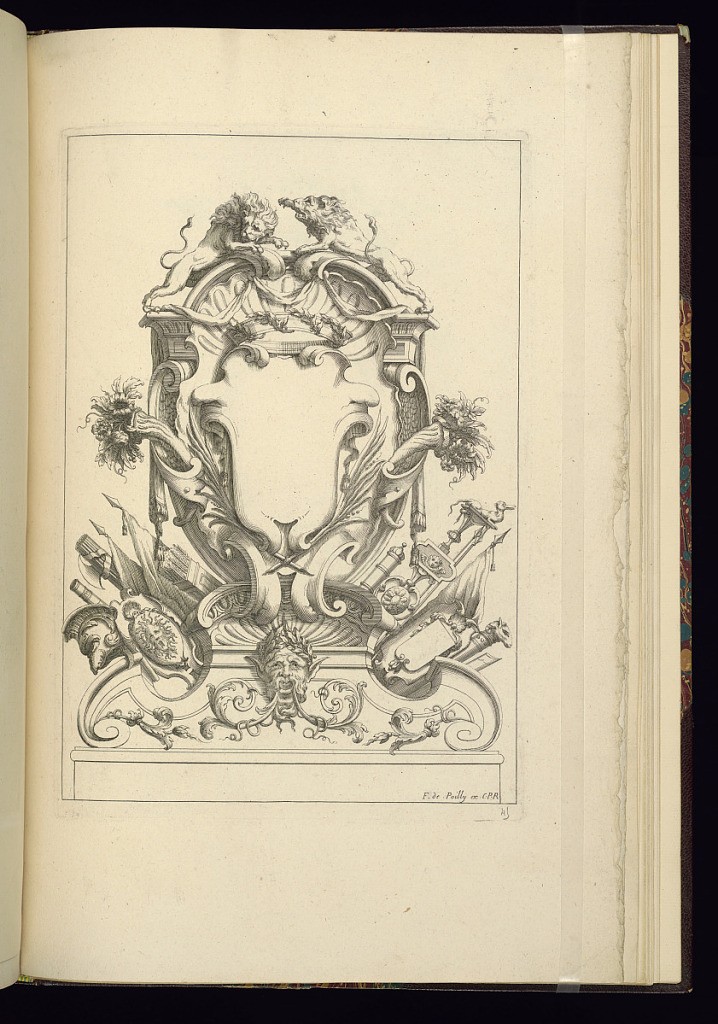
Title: Cartouche Design
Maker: Jean-Bernard Turreau, French, 1672 - 1731
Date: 1716-19
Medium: Etching on laid paper
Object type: Print
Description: Design for a cartouche framed by lions, a crown, cornucopia of flowers, mascarons (masks), spears with flags, banners, swords, helmets, shields, quivers of arrows, fish scales, palm leaves, draped textiles, c-scrolls, fluting, foliate scrolls, scrolling leaves (rinceaux), and fleurons. The plate is signed.